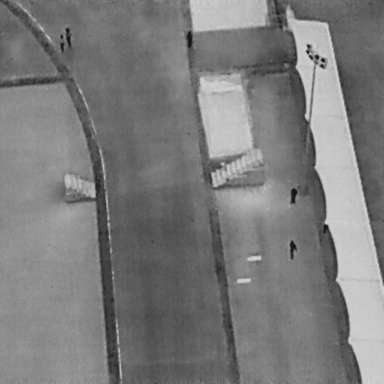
There are five People in the infrared image.